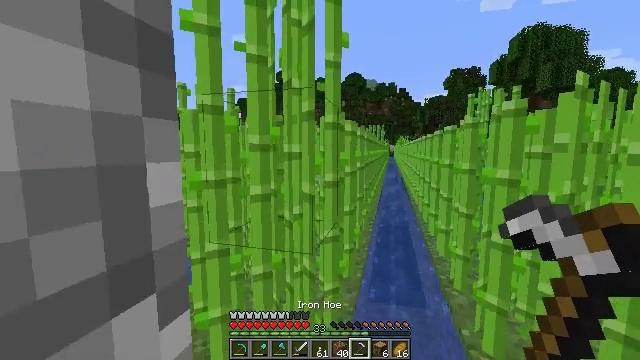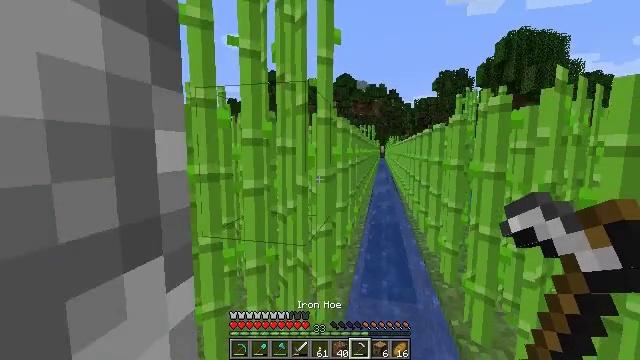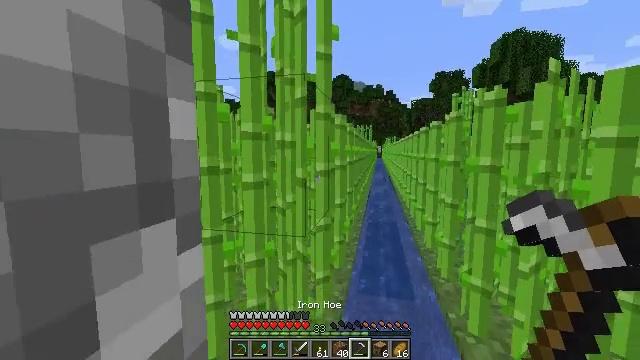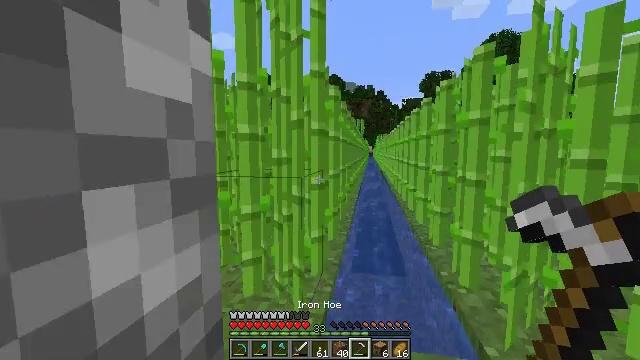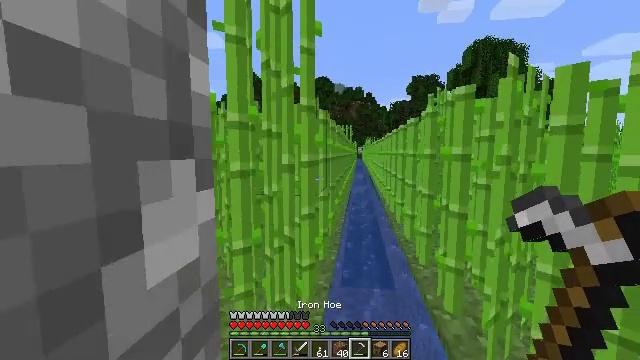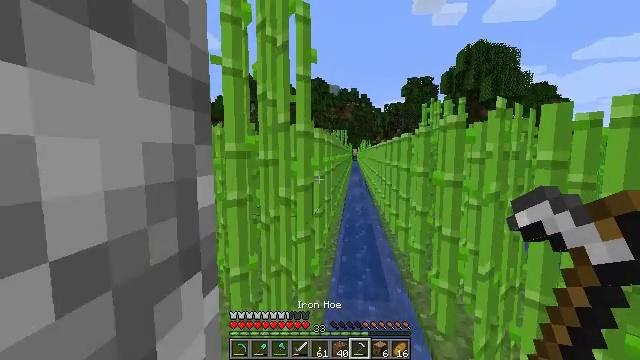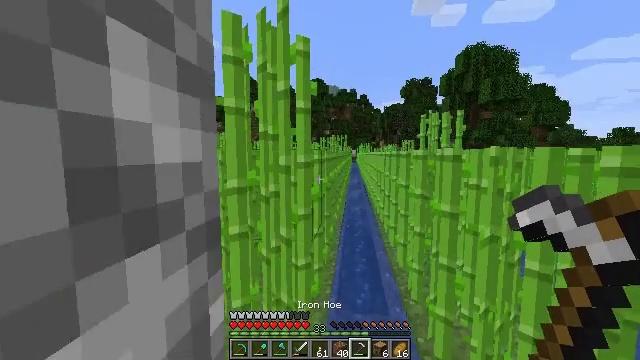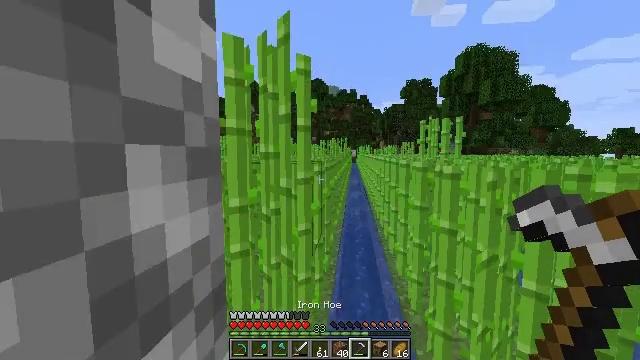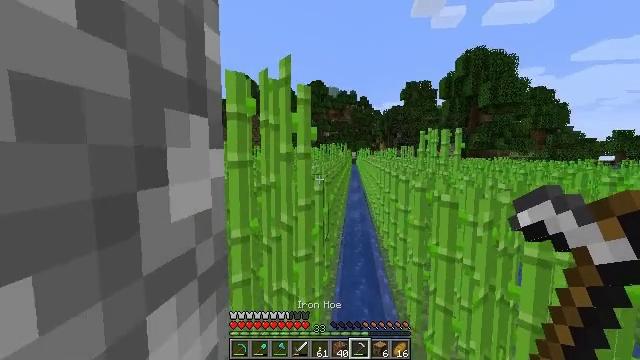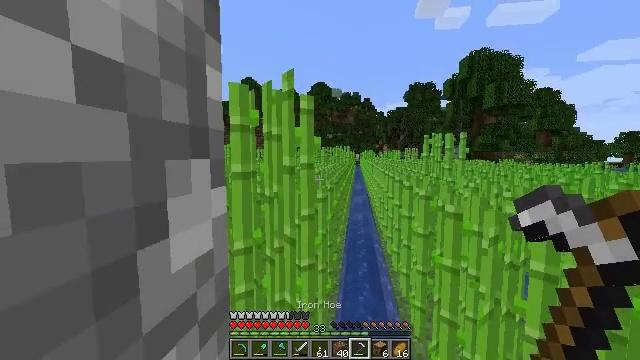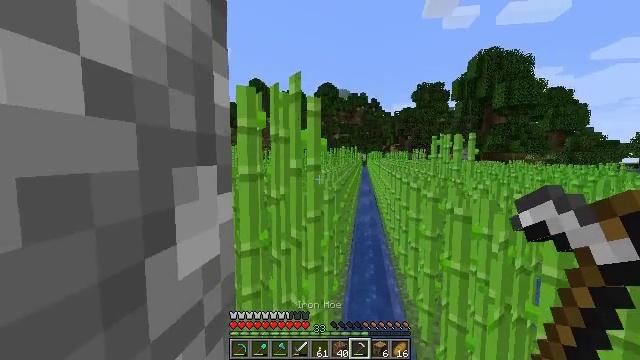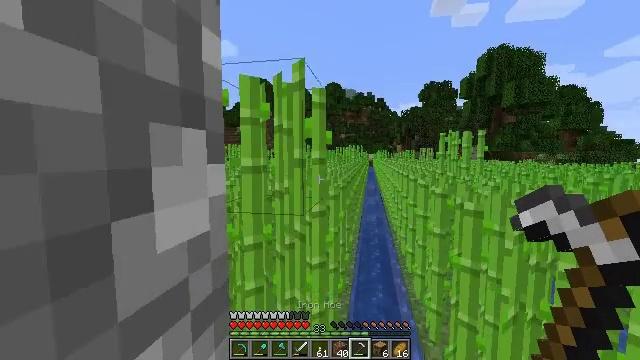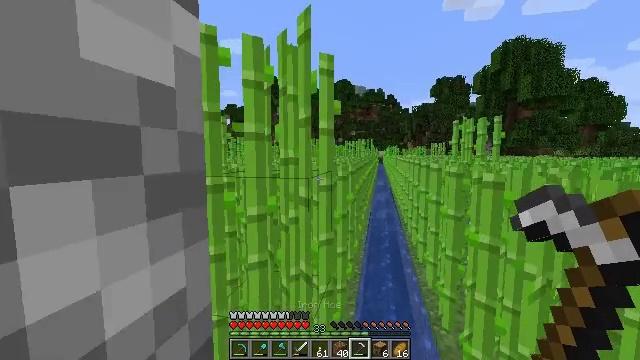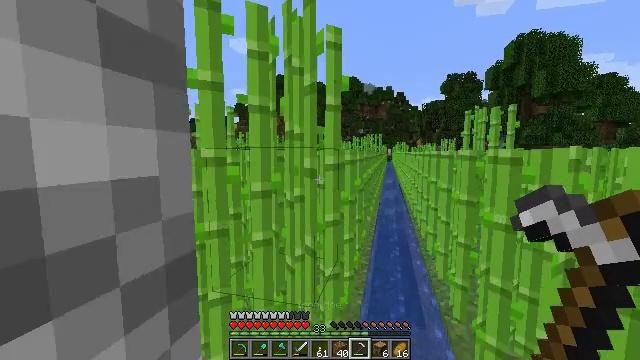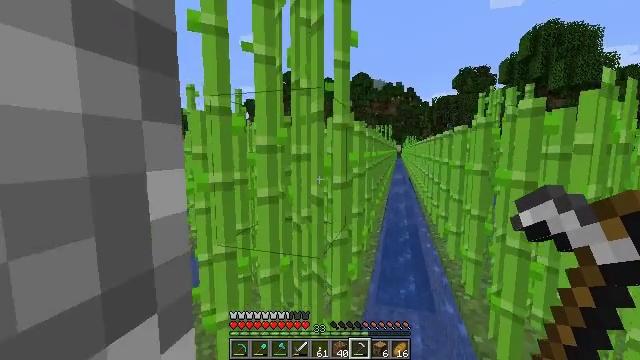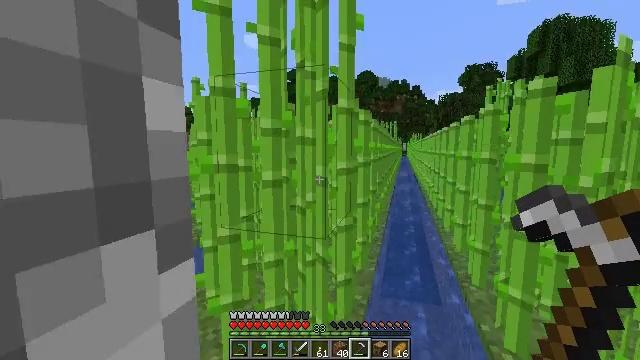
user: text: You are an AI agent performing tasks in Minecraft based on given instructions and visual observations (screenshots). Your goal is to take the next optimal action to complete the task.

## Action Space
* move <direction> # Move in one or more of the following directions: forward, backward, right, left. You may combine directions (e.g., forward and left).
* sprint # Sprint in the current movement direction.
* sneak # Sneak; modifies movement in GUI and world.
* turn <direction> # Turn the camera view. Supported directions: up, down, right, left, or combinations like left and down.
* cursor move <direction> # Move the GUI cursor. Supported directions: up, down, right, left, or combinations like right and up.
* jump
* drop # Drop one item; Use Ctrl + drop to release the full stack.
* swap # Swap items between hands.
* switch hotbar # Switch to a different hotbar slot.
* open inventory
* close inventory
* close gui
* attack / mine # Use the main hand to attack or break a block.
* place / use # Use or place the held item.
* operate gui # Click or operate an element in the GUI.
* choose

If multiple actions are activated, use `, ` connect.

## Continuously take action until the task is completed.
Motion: motion action
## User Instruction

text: Gather sugar cane for crafting.
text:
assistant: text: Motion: move left, turn right
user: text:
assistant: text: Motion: move left
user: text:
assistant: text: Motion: move left, turn right
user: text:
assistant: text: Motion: move left, turn right
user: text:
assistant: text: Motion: move left, turn right
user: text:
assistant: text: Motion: no_op
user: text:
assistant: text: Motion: no_op
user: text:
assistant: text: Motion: move forward
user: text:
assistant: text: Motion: move forward
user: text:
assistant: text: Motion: move forward, turn left
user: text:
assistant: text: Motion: move forward, turn left
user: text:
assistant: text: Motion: move forward, turn left
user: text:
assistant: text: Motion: move forward, turn left
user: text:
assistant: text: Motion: move forward, turn left
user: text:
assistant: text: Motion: move forward, turn left
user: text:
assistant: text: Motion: move forward, turn left
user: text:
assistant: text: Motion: move forward, turn left
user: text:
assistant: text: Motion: move forward
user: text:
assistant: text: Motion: move forward and move left
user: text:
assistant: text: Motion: move left
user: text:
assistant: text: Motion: move left
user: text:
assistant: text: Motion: move left
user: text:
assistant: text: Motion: move forward and move left
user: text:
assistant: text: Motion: move forward and move left
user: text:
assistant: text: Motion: move forward
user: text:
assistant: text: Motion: move forward
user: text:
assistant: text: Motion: move forward, jump
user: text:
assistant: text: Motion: move forward, jump
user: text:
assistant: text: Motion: move forward, jump
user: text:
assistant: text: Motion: move forward, jump